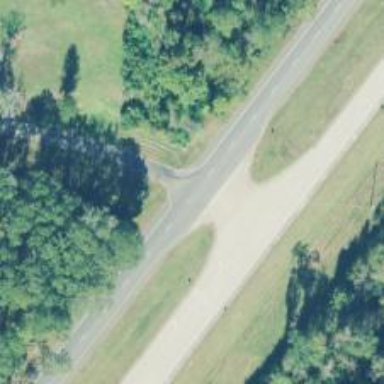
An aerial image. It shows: Trunk link highway.